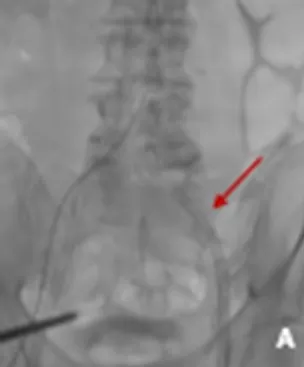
VA ECMO. Arterial cannula (21 F) in left common femoral artery.
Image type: radiology (x_ray)